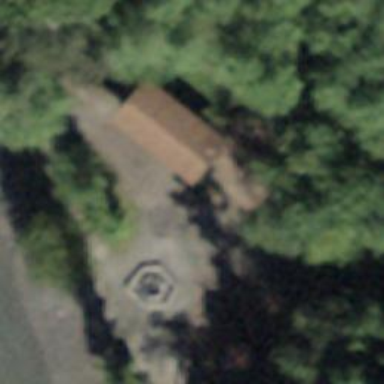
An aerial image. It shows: Picnic table located in leisure land area.